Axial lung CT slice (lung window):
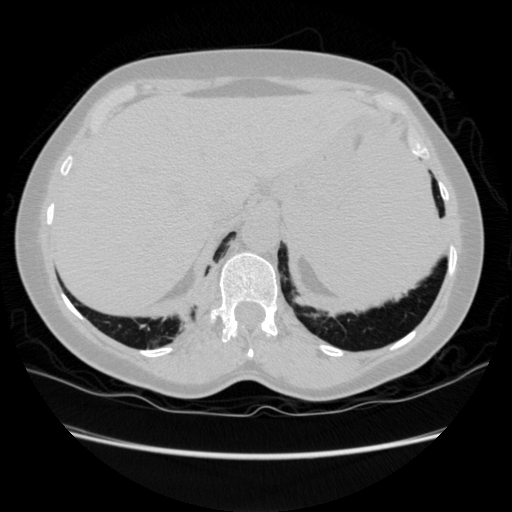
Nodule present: no